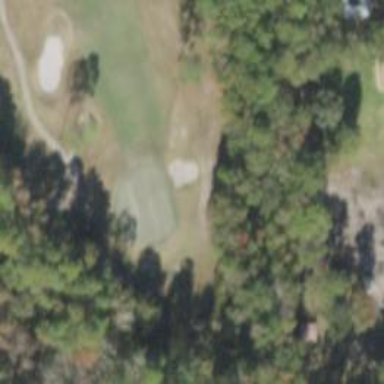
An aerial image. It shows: Golf hole.